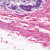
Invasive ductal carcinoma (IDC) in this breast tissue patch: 0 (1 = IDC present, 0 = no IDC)